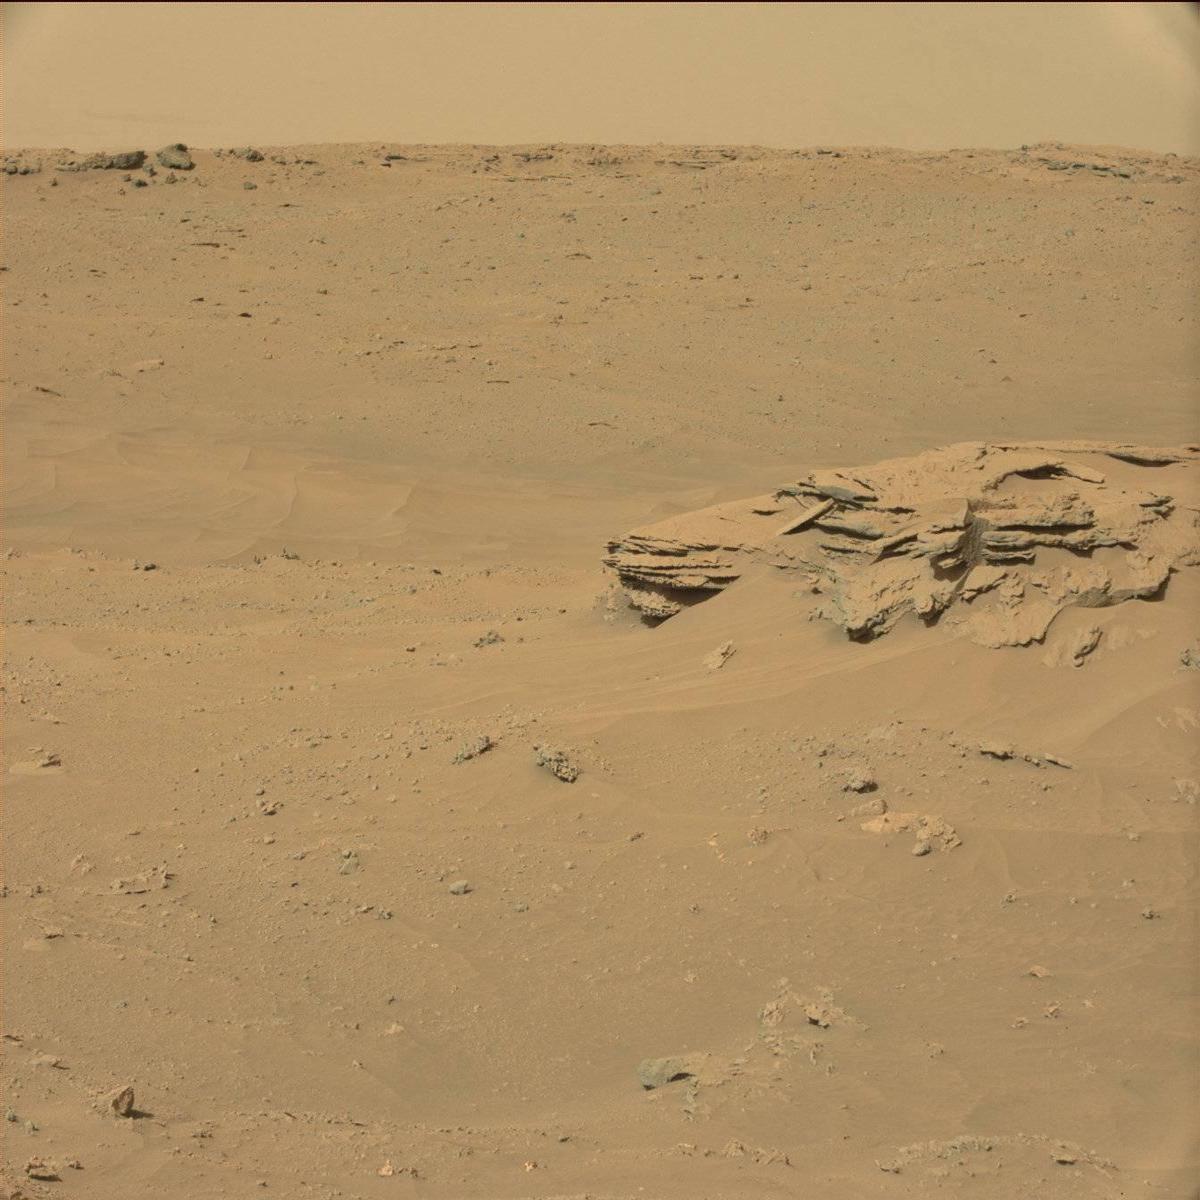
Terrain classes present: Bedrock, Ridge, Sand / Soil